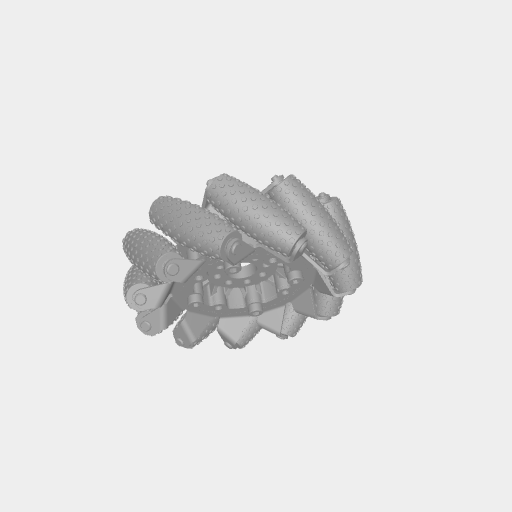
Part: MecanumWheel104OD